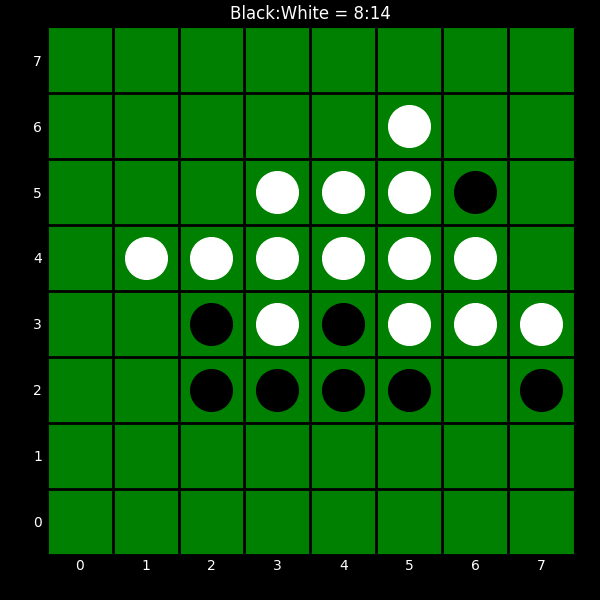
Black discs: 8
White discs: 14